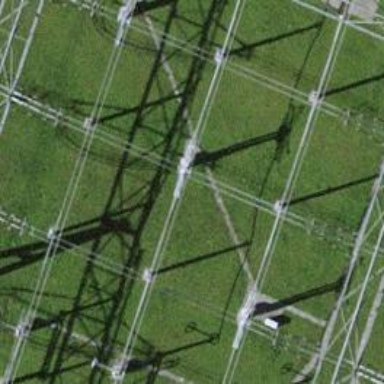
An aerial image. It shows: Bay for power lines.